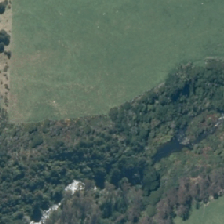
Land cover: high_producing_grassland